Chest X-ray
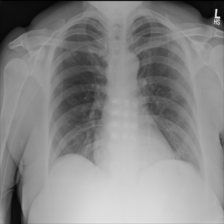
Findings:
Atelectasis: negative
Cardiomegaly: negative
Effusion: negative
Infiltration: negative
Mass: negative
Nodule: negative
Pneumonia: negative
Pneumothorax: negative
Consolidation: negative
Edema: negative
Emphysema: negative
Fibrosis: negative
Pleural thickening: negative
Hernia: negative